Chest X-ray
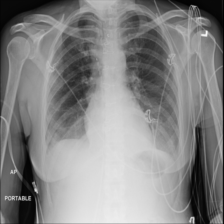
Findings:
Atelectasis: negative
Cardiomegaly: negative
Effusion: negative
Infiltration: negative
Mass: negative
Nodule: negative
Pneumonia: negative
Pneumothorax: positive
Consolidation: negative
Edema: negative
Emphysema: negative
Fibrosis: negative
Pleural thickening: negative
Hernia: negative